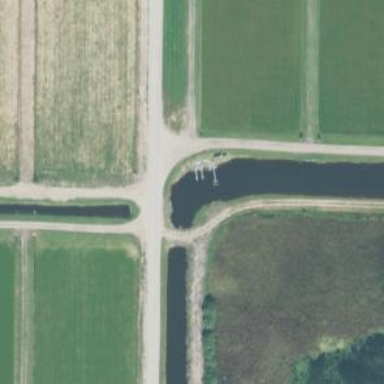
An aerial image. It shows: Canal.